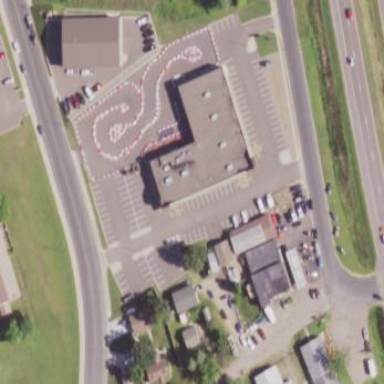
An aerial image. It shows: Building that houses bowling alley.